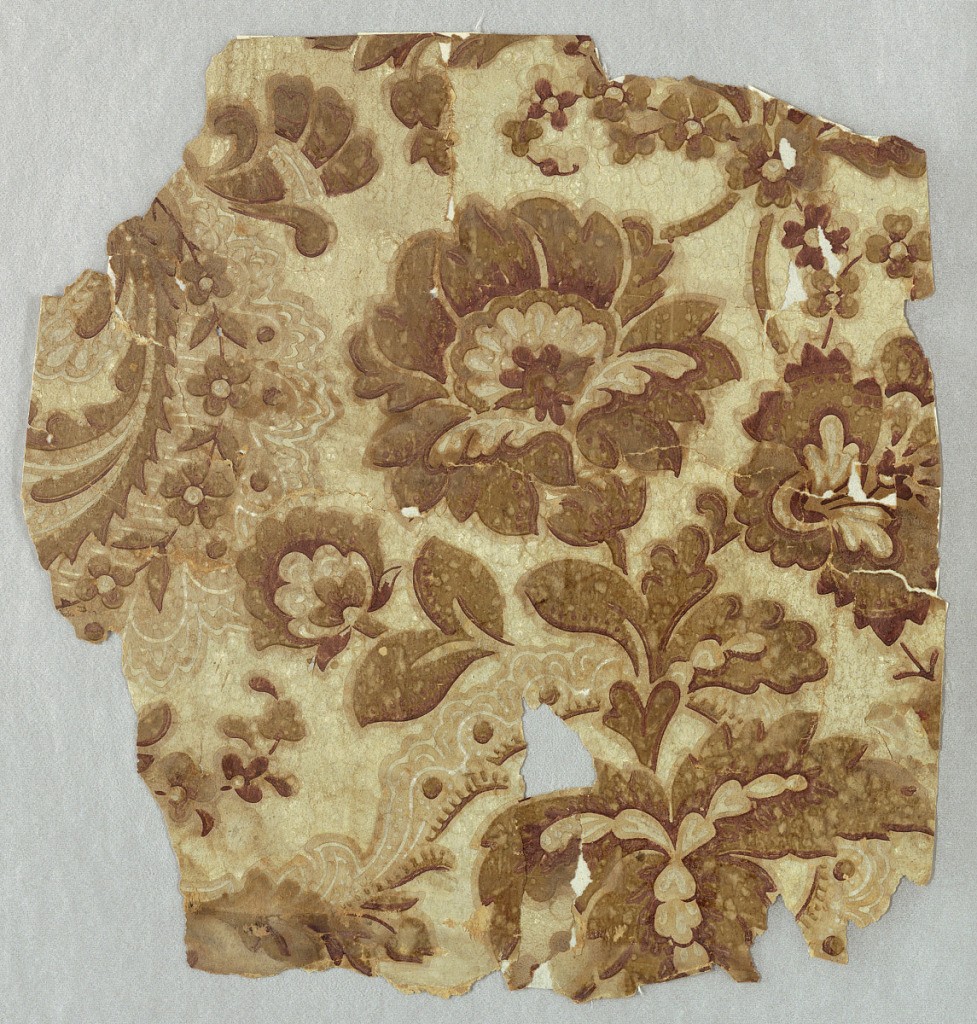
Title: Sidewall
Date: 1870–1900
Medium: Machine-printed
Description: Large stylized floral motif. Printed in brown, deep red and cream color on tan ground.